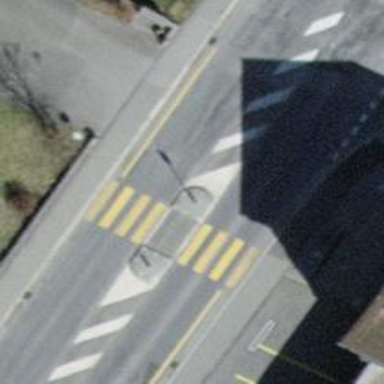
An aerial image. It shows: Zebra crossing on the road.